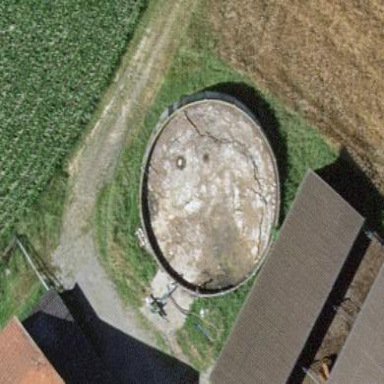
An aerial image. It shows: Silo.